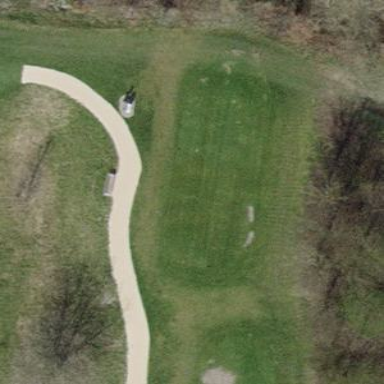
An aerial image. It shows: Grass area designated as golf tee.